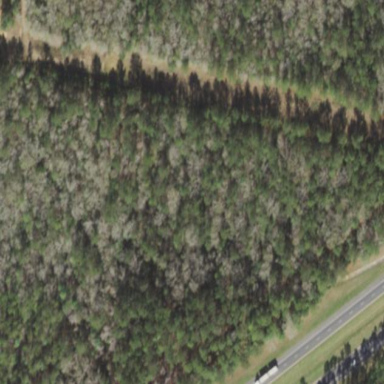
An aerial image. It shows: Mixed leaf woodland.